Field crop: maize
Growth stage: 2
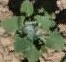
Species: chenopodium